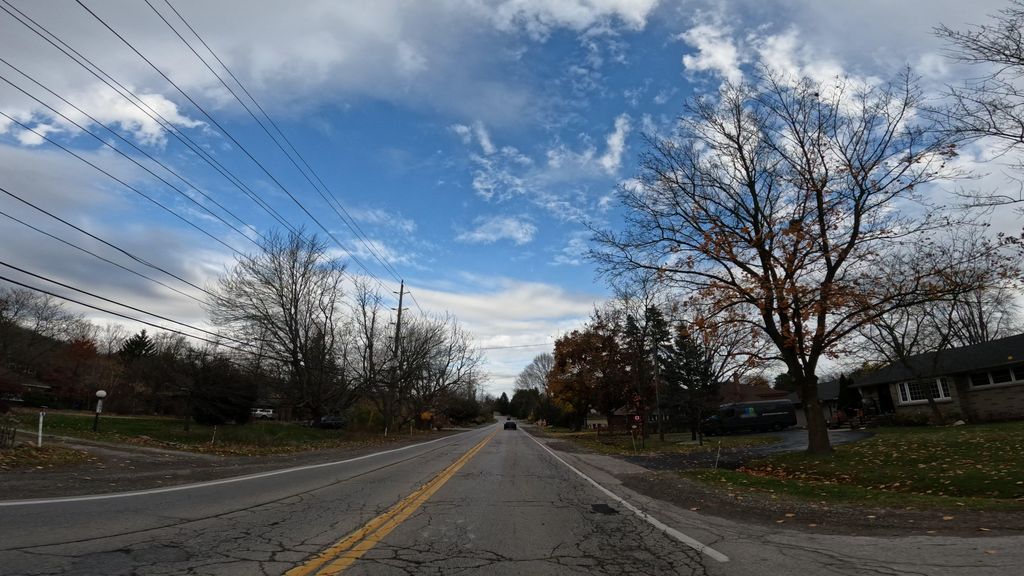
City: hamilton